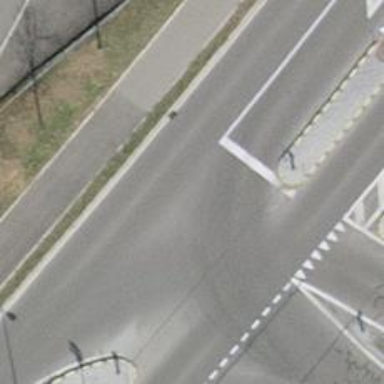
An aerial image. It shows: Asphalt trunk link road.